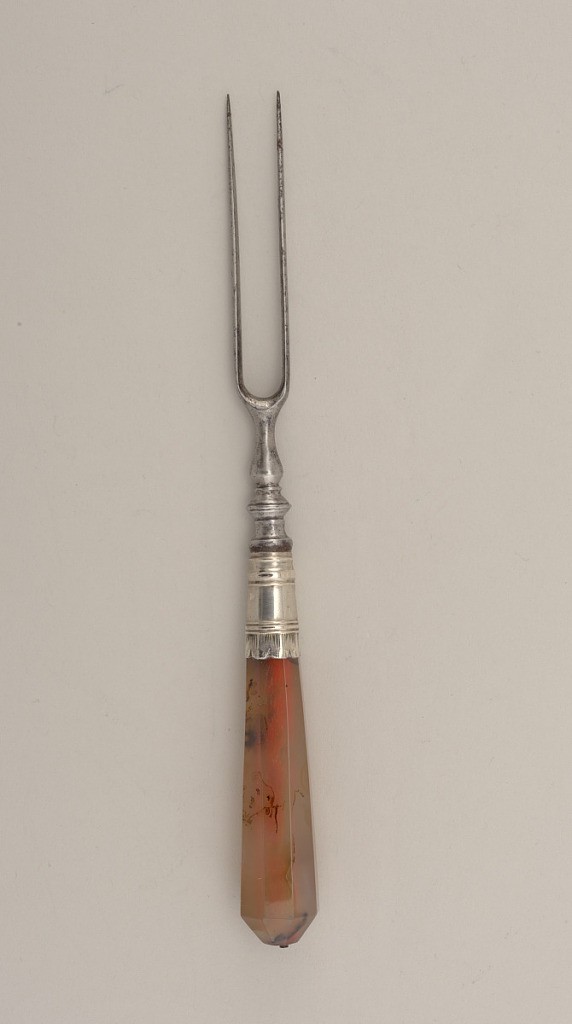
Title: Fork with Agate Handle
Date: ca. 1700–25
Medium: steel, silver, agate
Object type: fork
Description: Two tined fork, curved shoulders, baluster neck. Silver ferrule engraved, agate handle, metal pin on top of handle.